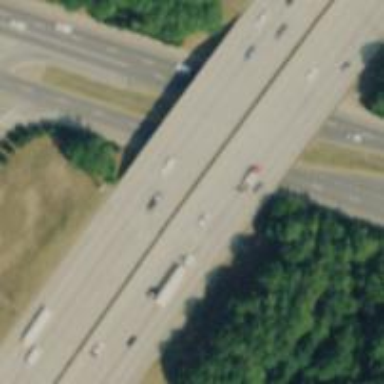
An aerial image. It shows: Bridge over motorway.